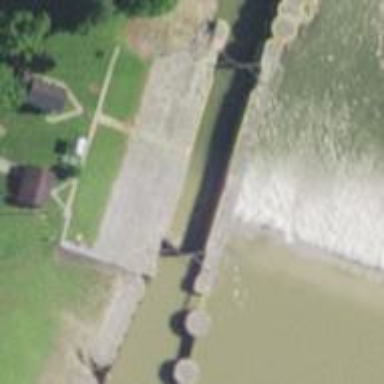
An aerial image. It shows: Weir along the waterway.